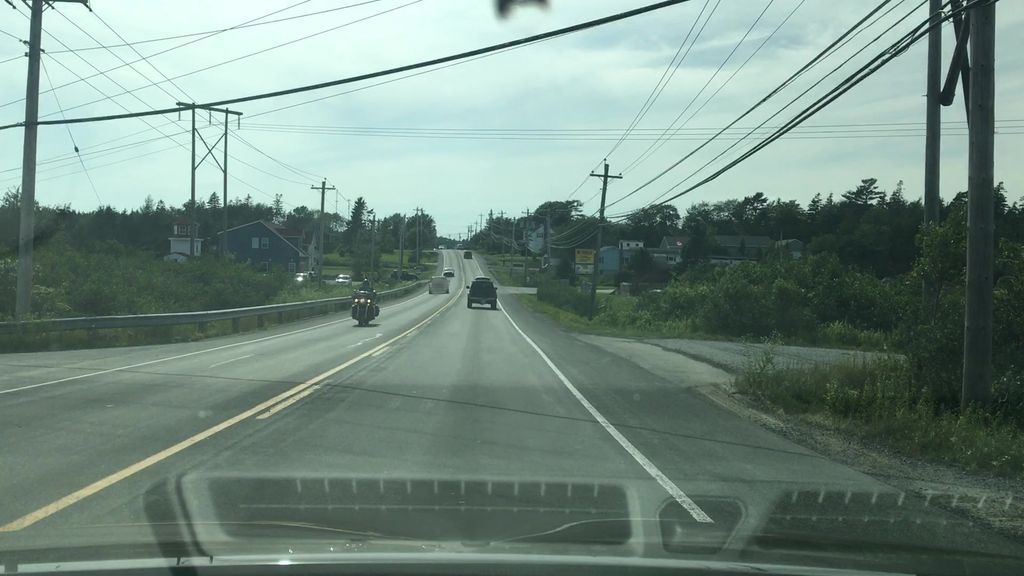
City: halifax